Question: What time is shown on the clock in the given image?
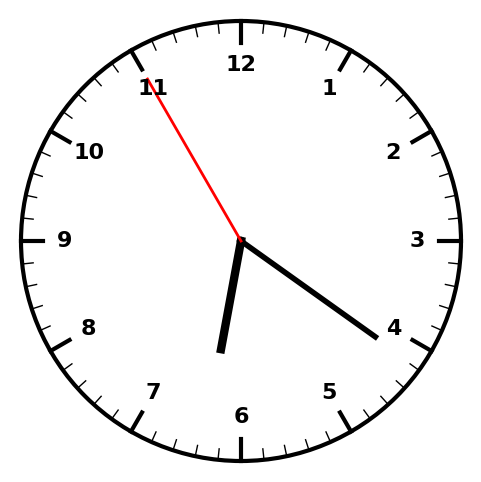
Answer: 06:20:55